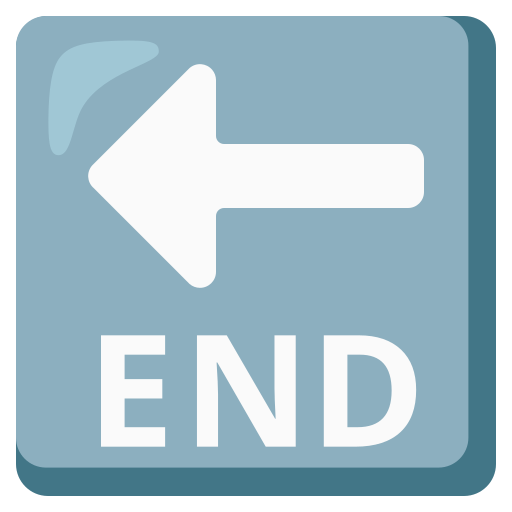
Emoji: 🔚